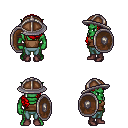
a pixel art fantasy rpg character, male body template, orc, green skin, brown pirate shirt, teal pants, red right-swept hairstyle, chain helm, maroon shoes, shield, four views (front, back, left, right), 2x2 character sprite sheet, small pixel art, hard edges, no anti-aliasing